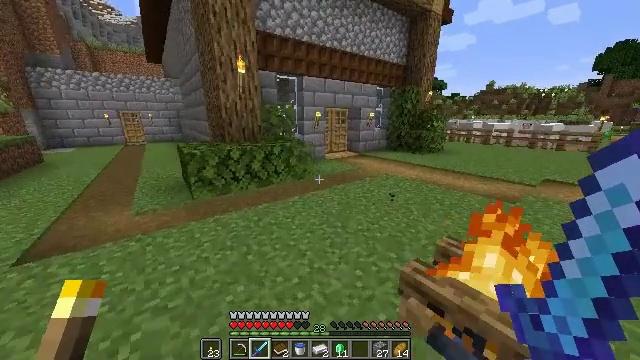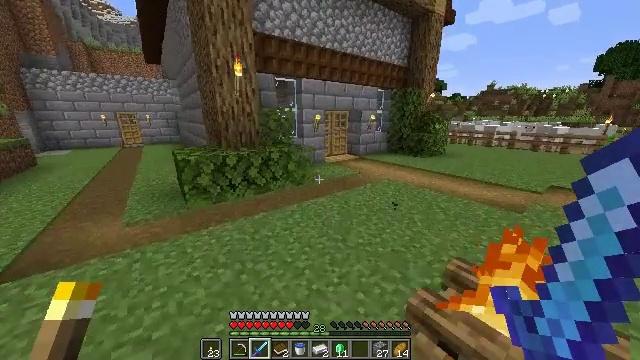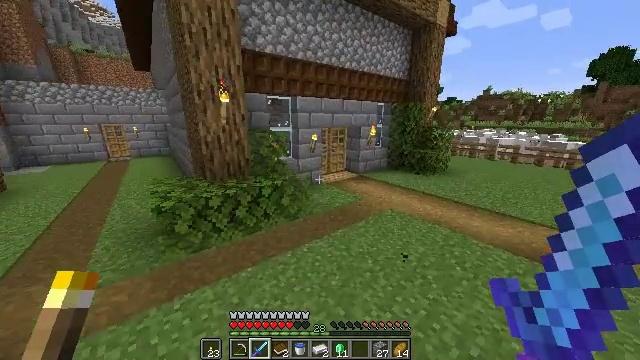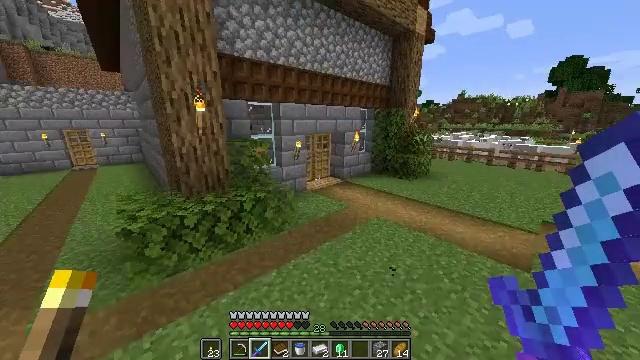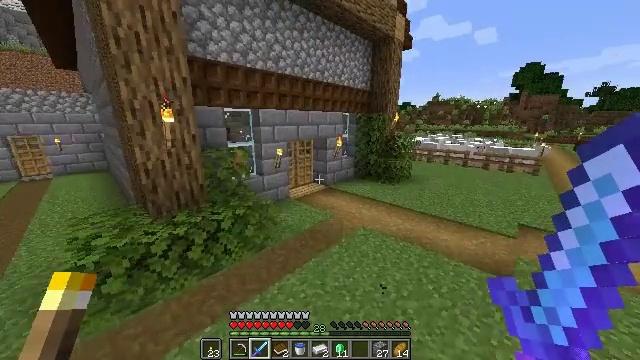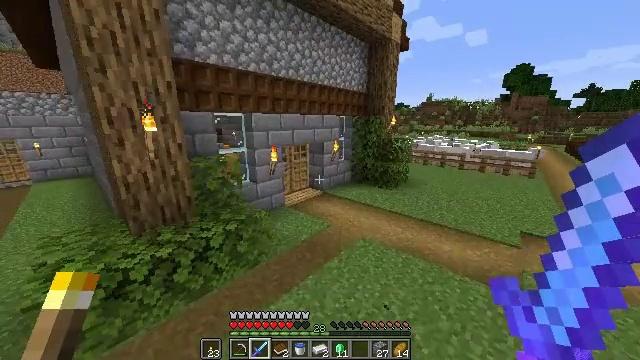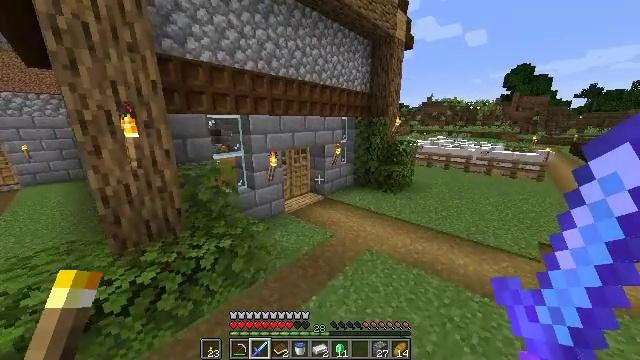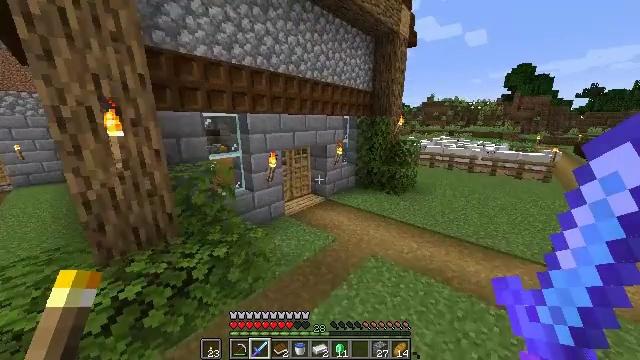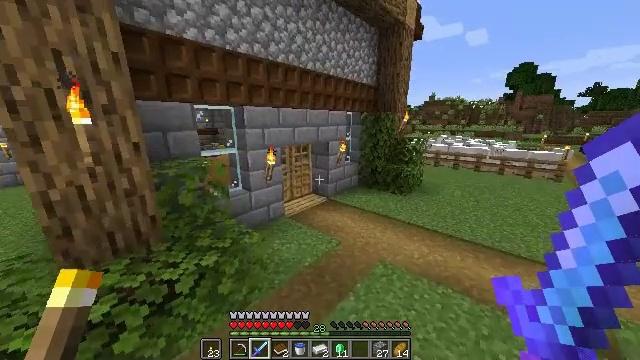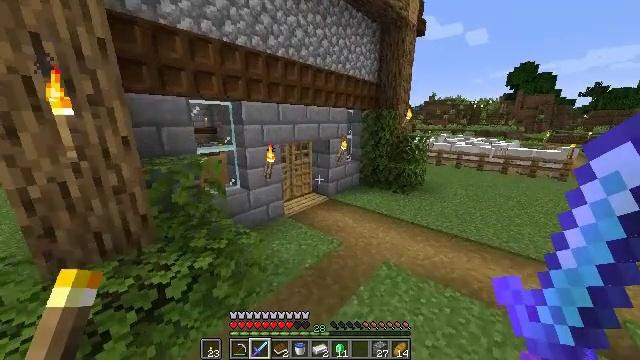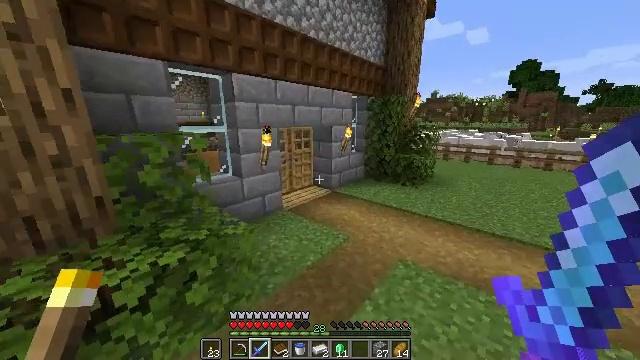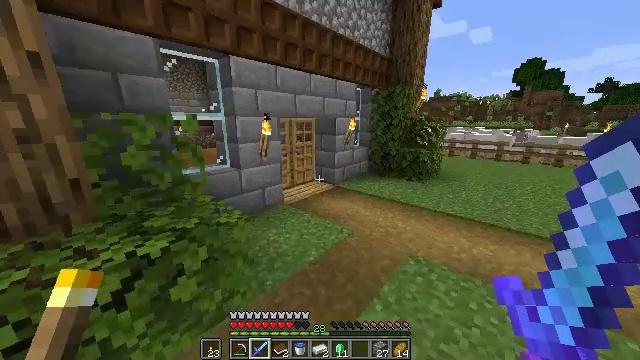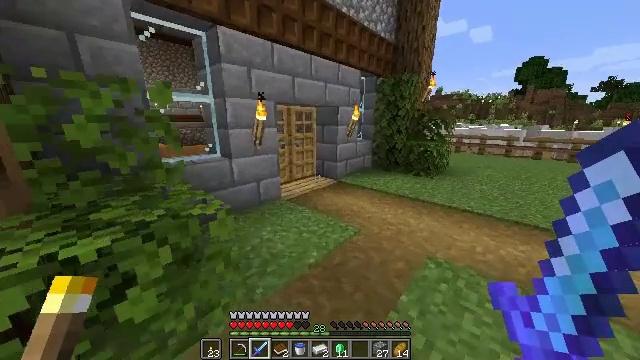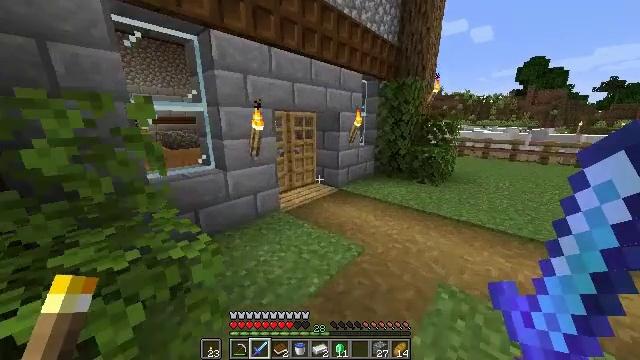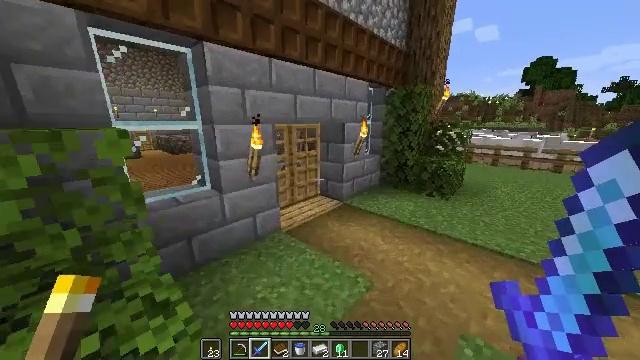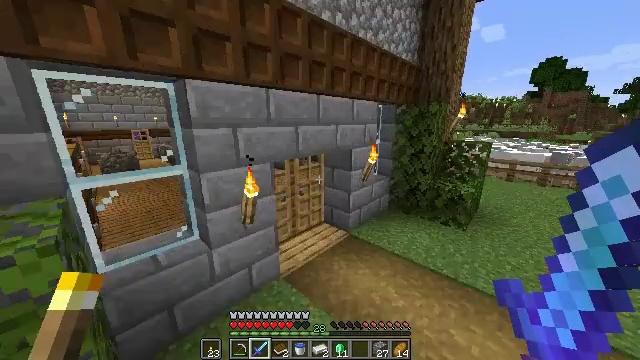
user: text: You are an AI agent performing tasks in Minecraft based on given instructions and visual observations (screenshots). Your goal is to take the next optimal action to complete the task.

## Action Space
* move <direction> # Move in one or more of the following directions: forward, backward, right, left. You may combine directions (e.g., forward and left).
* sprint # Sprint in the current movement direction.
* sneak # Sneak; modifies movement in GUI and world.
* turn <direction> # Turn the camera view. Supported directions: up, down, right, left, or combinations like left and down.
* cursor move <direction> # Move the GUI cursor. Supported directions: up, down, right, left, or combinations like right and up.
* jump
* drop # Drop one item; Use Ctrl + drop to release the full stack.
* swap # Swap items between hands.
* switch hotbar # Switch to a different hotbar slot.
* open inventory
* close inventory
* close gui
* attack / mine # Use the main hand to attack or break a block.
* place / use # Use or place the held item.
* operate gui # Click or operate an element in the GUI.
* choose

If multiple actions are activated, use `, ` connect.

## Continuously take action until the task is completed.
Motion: motion action
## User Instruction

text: Use paper and a compass to craft a map.
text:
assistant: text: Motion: move forward, sprint, jump
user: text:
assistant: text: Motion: move forward, sprint, jump
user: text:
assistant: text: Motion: move forward, sprint, turn right, jump
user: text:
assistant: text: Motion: move forward, sprint, turn right, jump
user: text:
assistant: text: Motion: move forward, sprint, turn right, jump
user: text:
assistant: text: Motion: move forward, sprint, jump
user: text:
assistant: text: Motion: move forward, sprint, jump
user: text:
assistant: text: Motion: move forward, sprint, jump
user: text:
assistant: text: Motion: move forward, sprint, jump
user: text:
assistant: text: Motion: move forward, sprint, jump
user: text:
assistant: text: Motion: move forward, sprint, jump
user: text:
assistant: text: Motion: move forward, sprint, jump
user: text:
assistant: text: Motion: move forward, sprint, jump
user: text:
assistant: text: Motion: move forward, sprint, jump
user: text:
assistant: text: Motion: move forward, sprint, jump
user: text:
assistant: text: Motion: move forward, sprint, jump
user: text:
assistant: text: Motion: move forward, sprint, turn left, jump
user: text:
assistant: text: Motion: move forward, sprint, turn left, jump
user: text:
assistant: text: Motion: move forward, sprint, turn left and down, jump
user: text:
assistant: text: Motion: move forward, sprint, jump
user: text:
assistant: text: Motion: move forward, sprint, jump
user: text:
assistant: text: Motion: move forward, jump
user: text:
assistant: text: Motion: move forward, turn down, jump
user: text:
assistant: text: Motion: move forward, turn left and down, use / place, jump
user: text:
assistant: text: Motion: move forward, turn left, use / place
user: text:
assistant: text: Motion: move forward
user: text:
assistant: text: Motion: move forward
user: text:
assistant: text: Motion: move forward
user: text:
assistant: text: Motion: move forward, turn left
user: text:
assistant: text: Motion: move forward, turn left